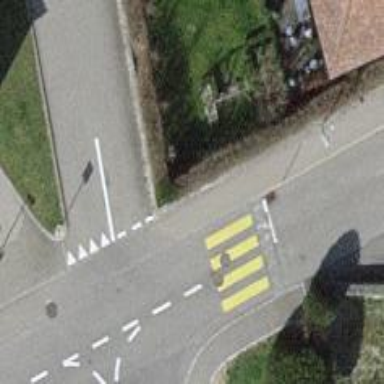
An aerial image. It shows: Uncontrolled zebra crossing on the road.